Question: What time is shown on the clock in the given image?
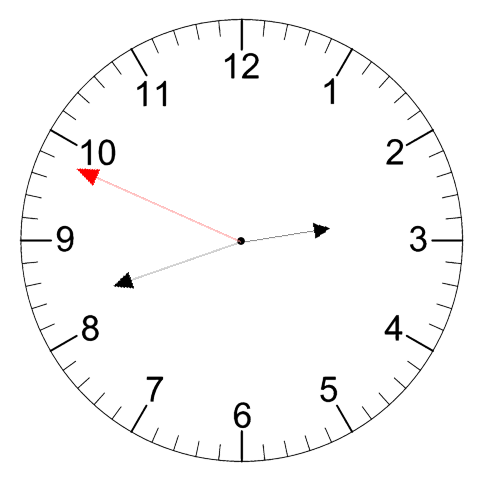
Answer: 02:41:49